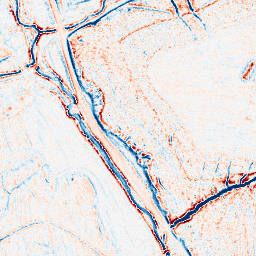
Category: edge_preserving
Decomposition family: bilateral
Decomposition parameters: d: 9
sigma_color: 75
sigma_space: 75
Upsampling method: fft_zeropad
Upsampling parameters: scale: 8
Upsampling scale: 8